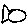
Label: fish